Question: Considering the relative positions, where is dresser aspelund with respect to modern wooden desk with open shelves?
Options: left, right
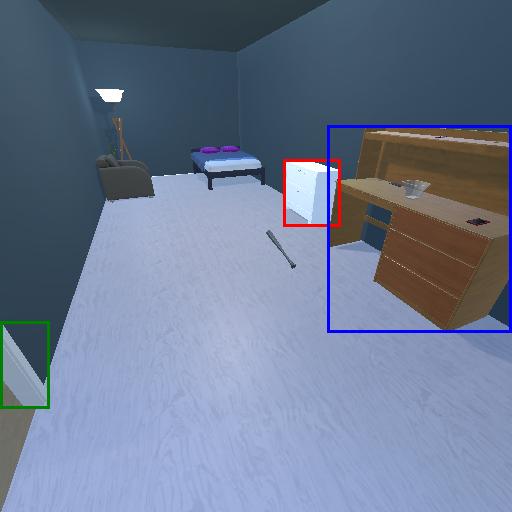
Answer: left